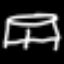
Label: pants